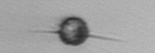
Label: Acanthoica_quattrospina